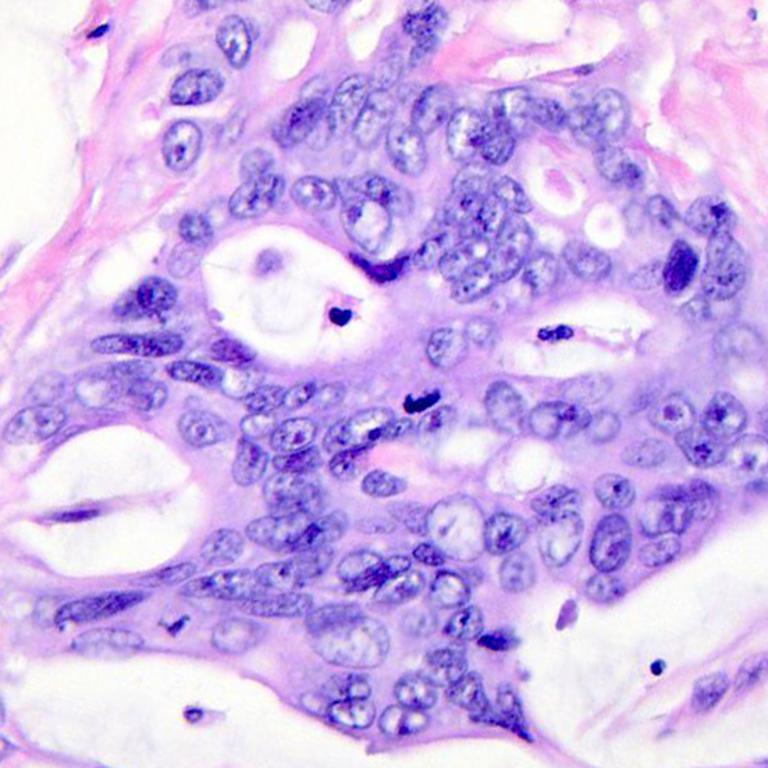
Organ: colon
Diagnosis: adenocarcinomas